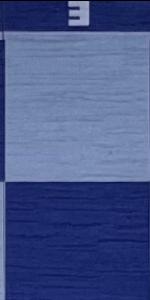
Label: Empty